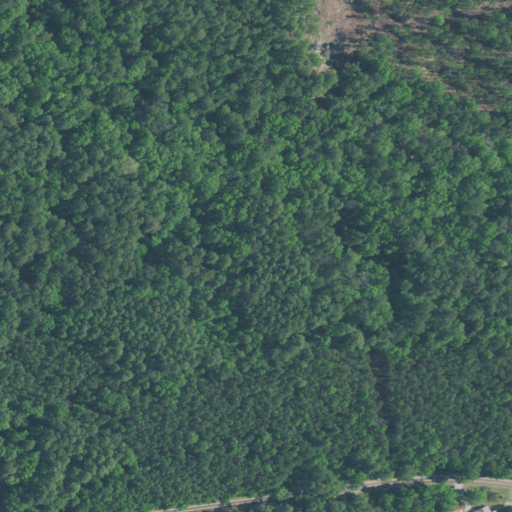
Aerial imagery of cape in South Carolina named Little River Neck containing woody wetlands, evergreen forest, and open development